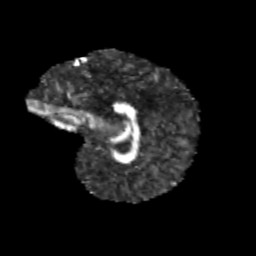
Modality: FA
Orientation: sagittal
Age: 11
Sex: female
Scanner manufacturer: siemens
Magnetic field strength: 3 T
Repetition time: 3.8 s
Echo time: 0.07 s